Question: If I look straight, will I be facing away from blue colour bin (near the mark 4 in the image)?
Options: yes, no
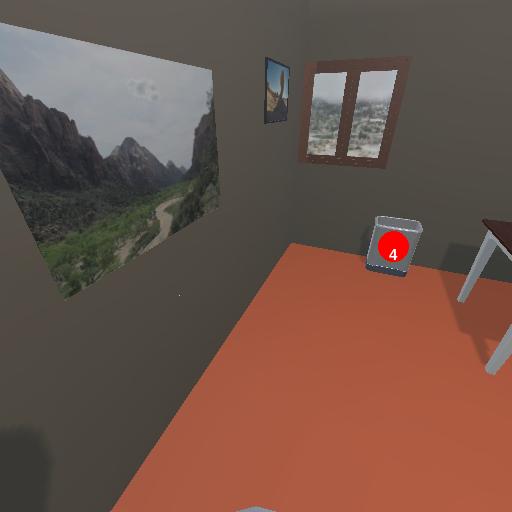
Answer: yes